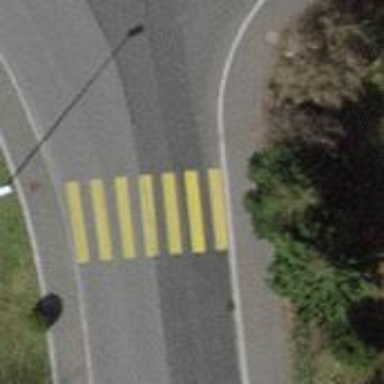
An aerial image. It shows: Zebra crossing on the road.